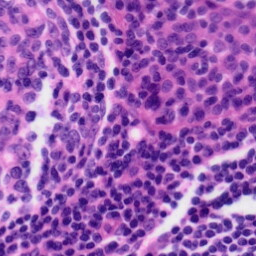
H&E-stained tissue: Tonsil